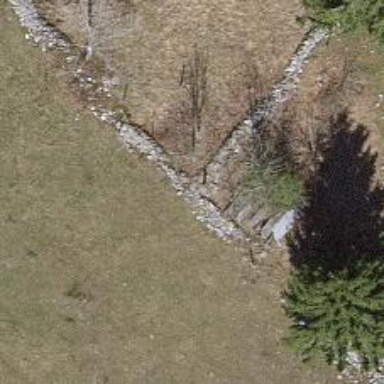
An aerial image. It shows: Wall made of dry stone.